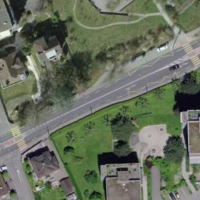
EUNIS habitat code: 55
Species observed at this site:
Sorbus aucuparia